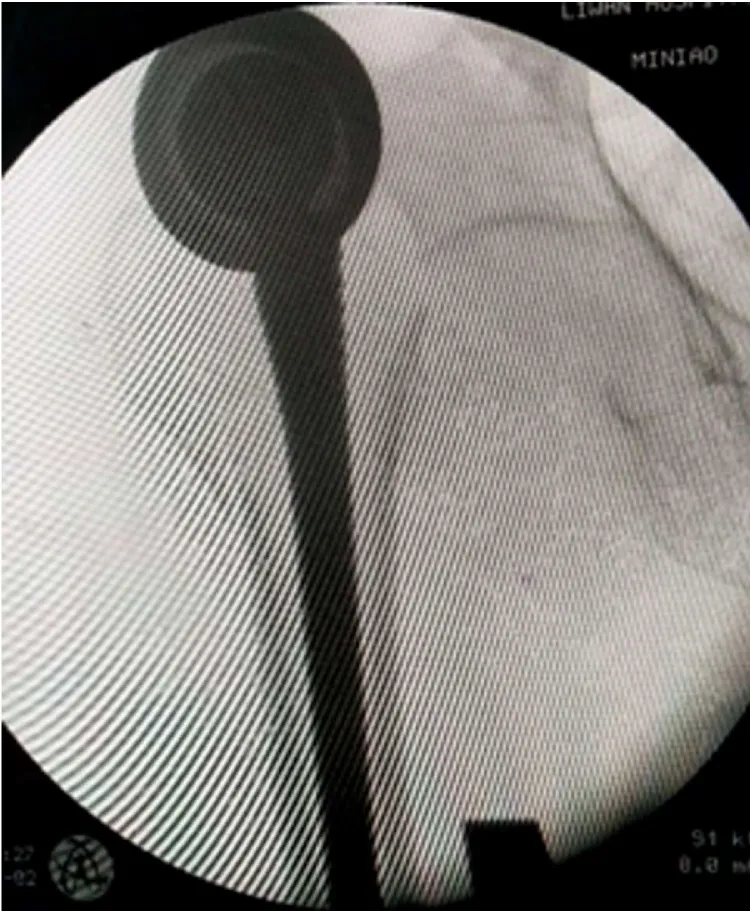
Intraoperative radiographs demonstrated dislocation still exists and preprosthesis fracture of femoral.
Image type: radiology (x_ray)